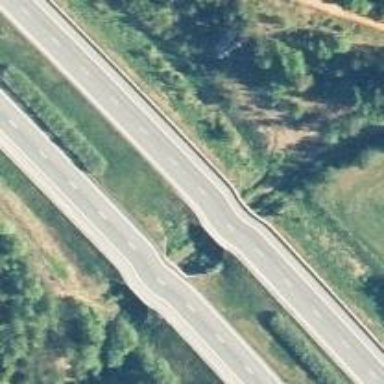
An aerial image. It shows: Motorway bridge with asphalt surface.